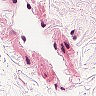
Metastatic tissue present: no